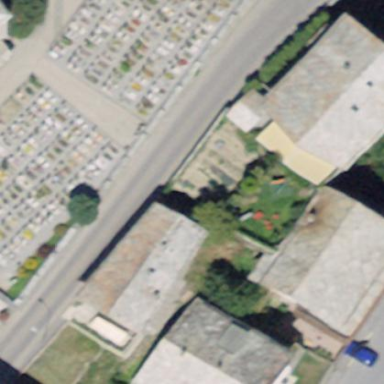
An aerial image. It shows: Cemetery.